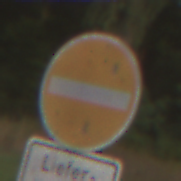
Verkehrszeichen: VerbotDerEinfahrt
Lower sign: BesondereFahrzeugeUndTransportgueter5
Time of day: SunriseSunset
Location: Outdoor (Nature)
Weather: PartlyCloudy
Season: NotSpecified
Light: Natural